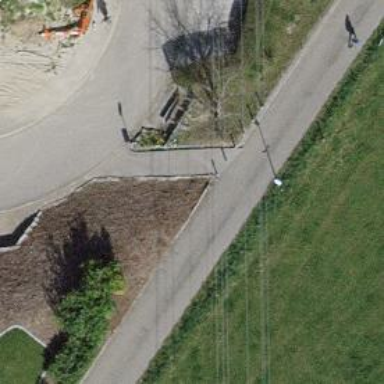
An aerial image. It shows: Bollard.